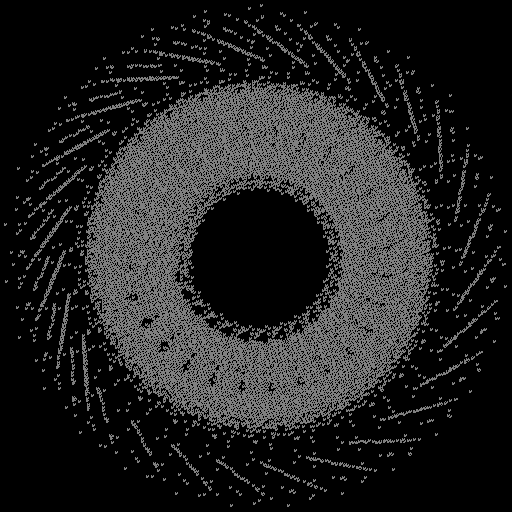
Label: sunflower